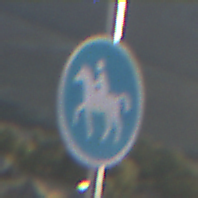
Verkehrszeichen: Reitweg
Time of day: SunriseSunset
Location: Outdoor (Nature)
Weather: Clear
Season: NotSpecified
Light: Natural